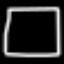
Label: square